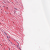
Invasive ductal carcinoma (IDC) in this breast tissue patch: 0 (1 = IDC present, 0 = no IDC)